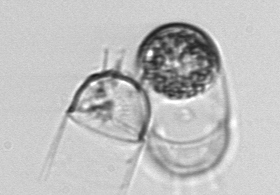
Label: Stephanopyxis